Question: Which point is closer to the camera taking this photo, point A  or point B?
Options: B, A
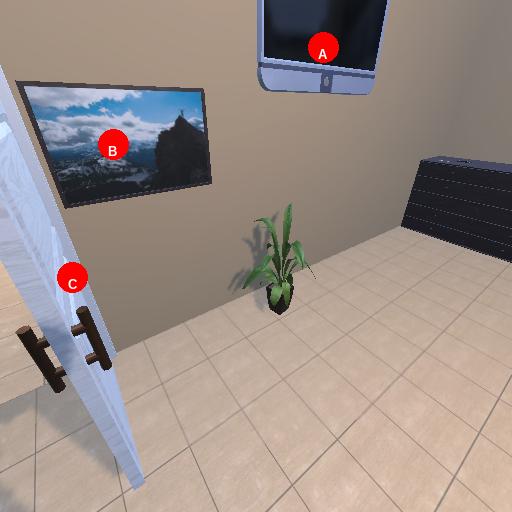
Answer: B